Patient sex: F
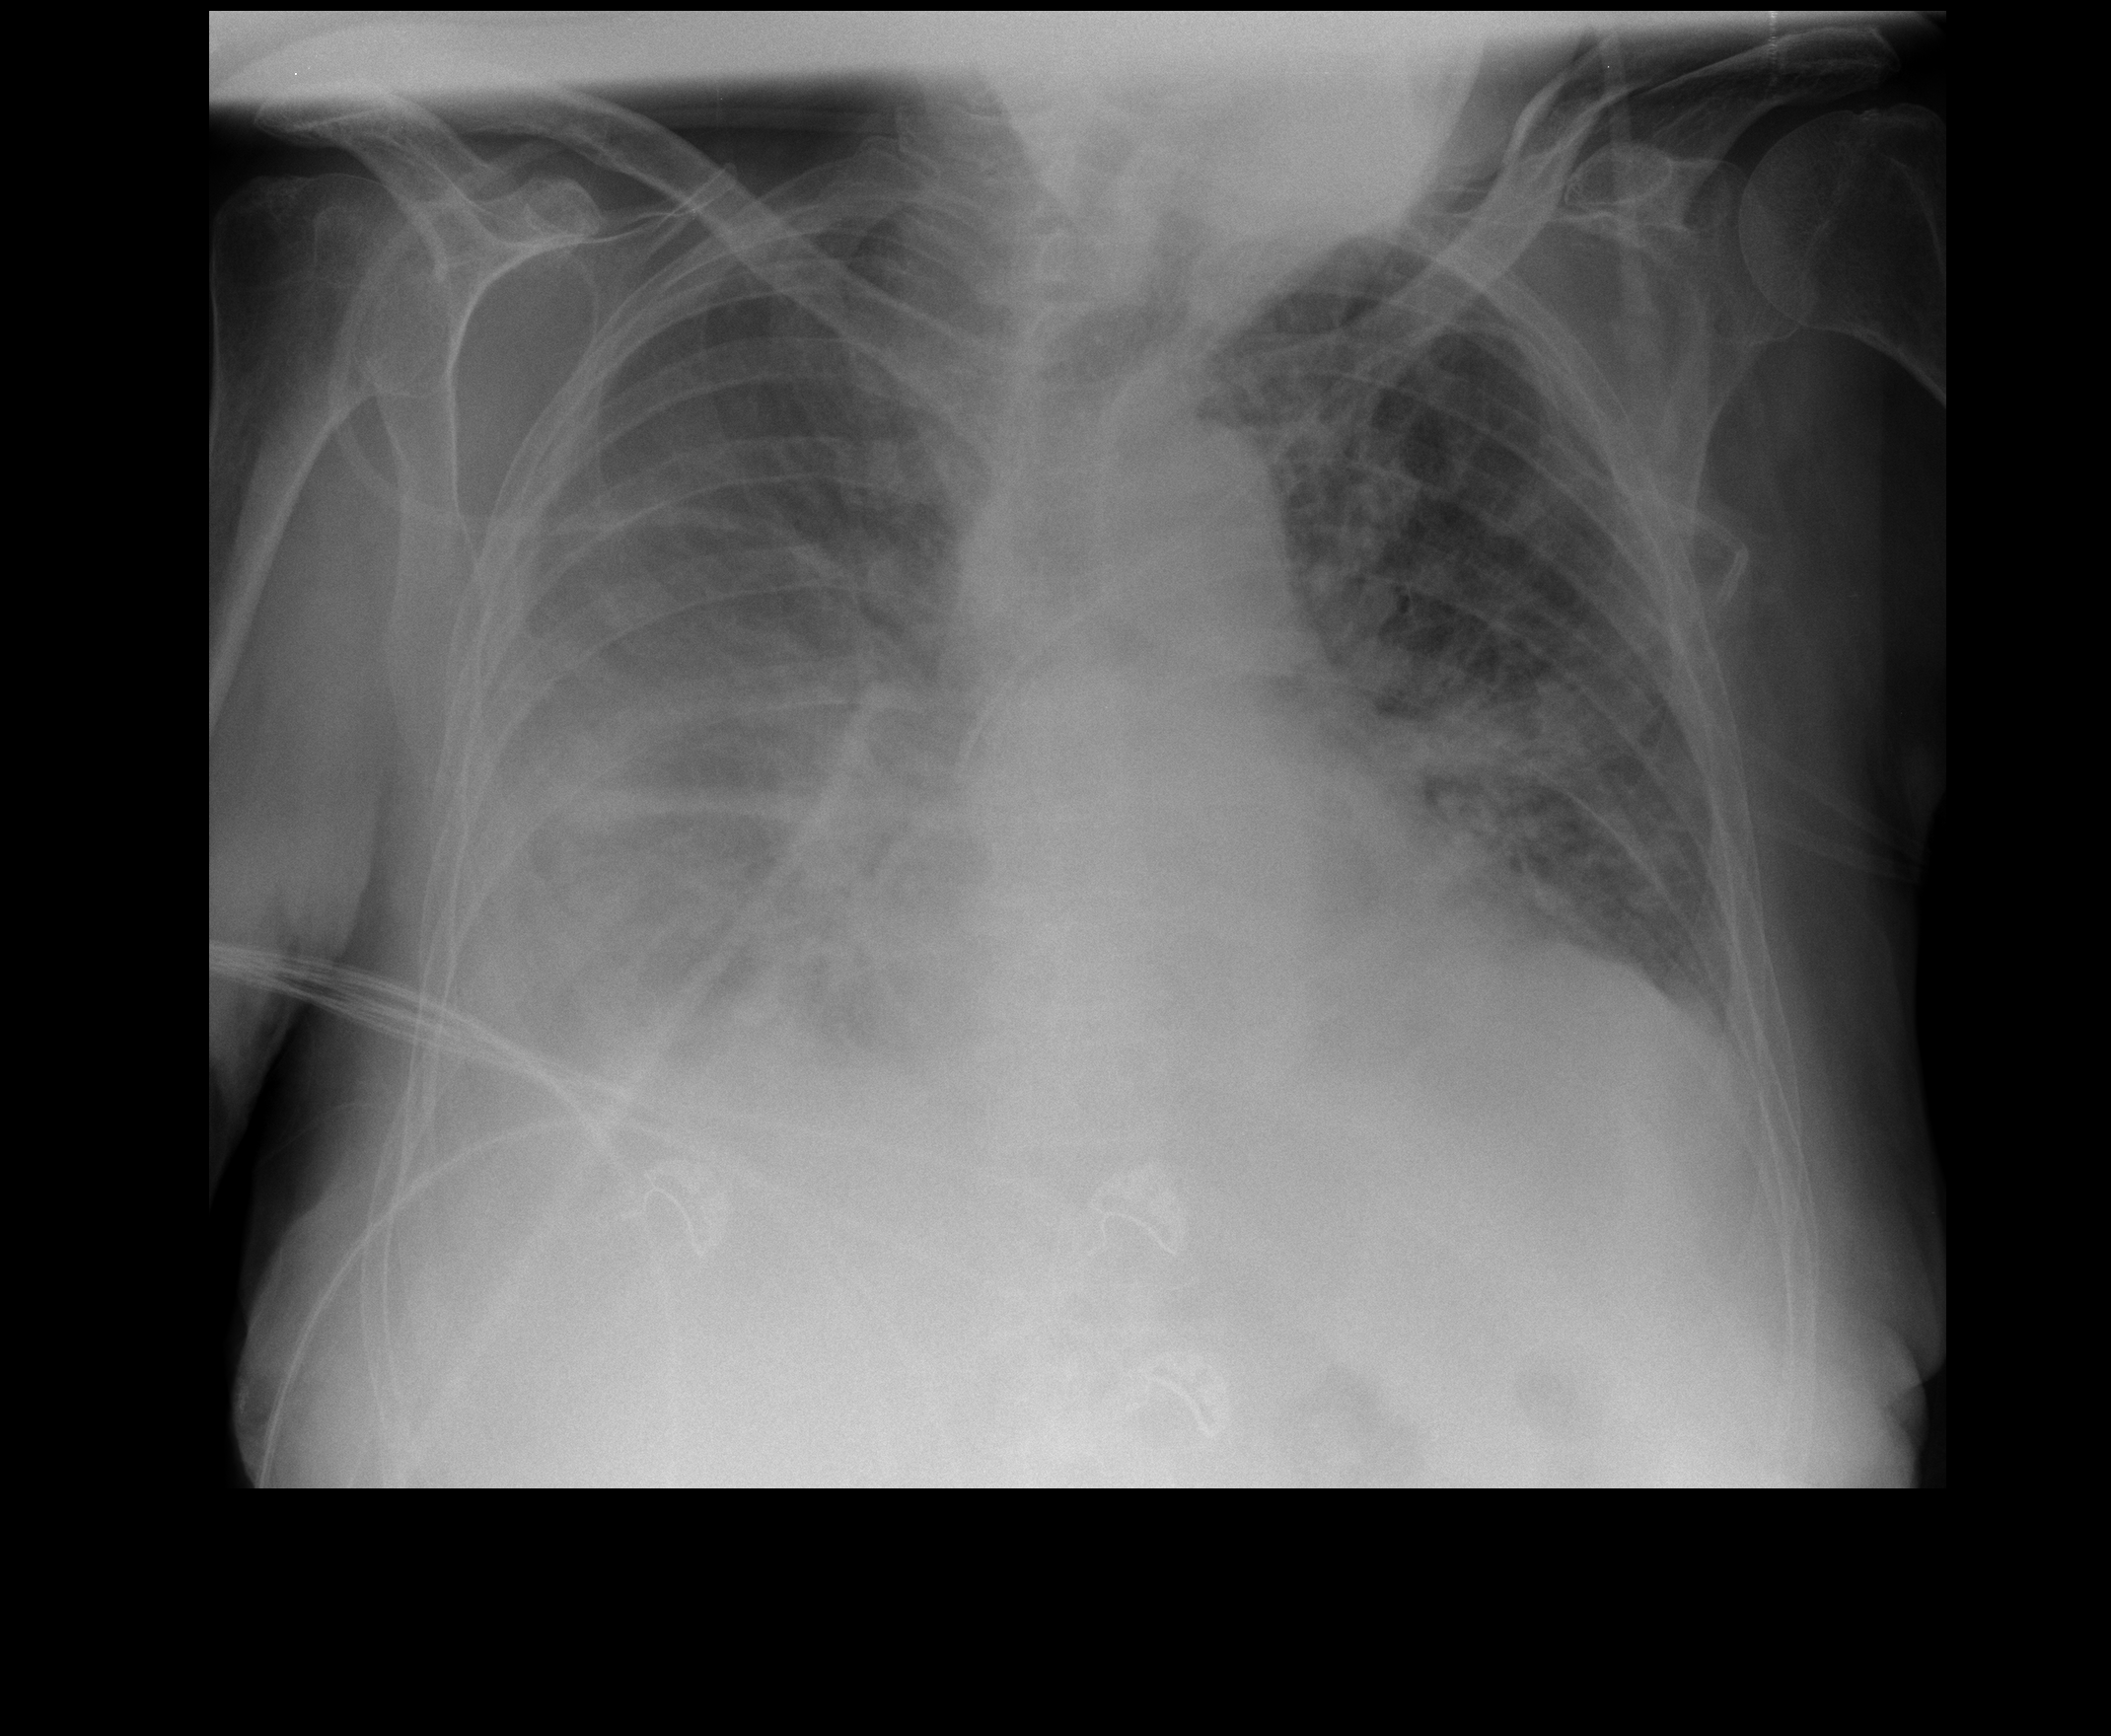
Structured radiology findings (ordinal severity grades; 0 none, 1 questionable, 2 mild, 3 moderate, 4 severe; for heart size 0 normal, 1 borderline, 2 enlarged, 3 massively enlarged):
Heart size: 2
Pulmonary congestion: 3
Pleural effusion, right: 3
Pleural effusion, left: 1
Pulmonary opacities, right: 3
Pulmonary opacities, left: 3
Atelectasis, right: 3
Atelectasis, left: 2